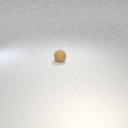
small brown rubber sphere